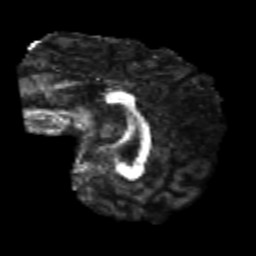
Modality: FA
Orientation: sagittal
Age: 25
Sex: male
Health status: healthy
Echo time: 0.074 s